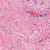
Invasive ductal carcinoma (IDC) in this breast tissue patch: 0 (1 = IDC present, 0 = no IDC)